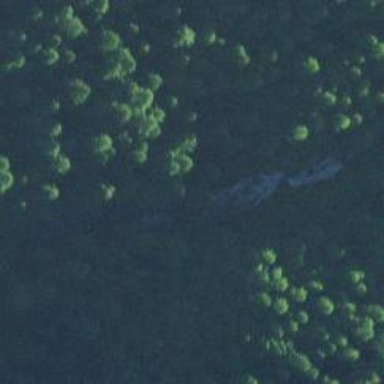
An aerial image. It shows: Beautiful waterfall in nature.